Question: I have a dummy app that I'm making just to get the hang of Android development. I managed to get a menu overflow icon to appear on my toolbar, but I can't seem to figure out how to change it to white.
I'm using a Toolbar widget (without support libraries; that's something I don't want to do).
Here is what I have:

I just want to make the overflow menu white.
'''
<?xml version="1.0" encoding="utf-8"?>
<resources>
<style name="AppTheme" parent="android:Theme.Material.Light.DarkActionBar">
<item name="android:windowNoTitle">true</item>
<item name="android:windowActionBar">false</item>
<item name="android:colorPrimary">@color/primary</item>
<item name="android:colorPrimaryDark">@color/primary_dark</item>
<item name="android:colorAccent">@color/accent</item>
</style>
'''
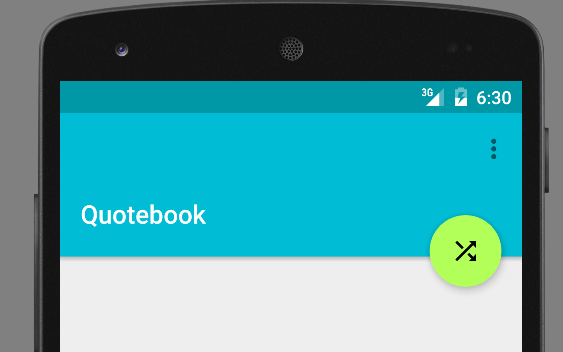
Answer: You want to change 'android:textColorSecondary' like so:
'''
<?xml version="1.0" encoding="utf-8"?>
<resources>
<style name="AppTheme" parent="android:Theme.Material.Light.DarkActionBar">
<item name="android:windowNoTitle">true</item>
<item name="android:windowActionBar">false</item>
<item name="android:colorPrimary">@color/primary</item>
<item name="android:colorPrimaryDark">@color/primary_dark</item>
<item name="android:colorAccent">@color/accent</item>
<!-- Here you go. This changes overflow icon colour. -->
<item name="android:textColorSecondary">@color/WHITE</item>
</style>
'''